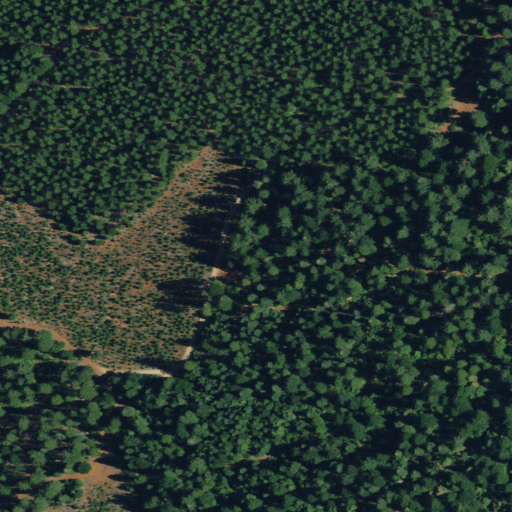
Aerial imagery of plain(s) in California named Jackass Flat containing evergreen forest, grassland, and shrub